Question: The code is below.
My question is about the result. I want to understand, why after calling free(p)
p->elem turns to '0', but the p->str still contains "hello"?
'''
#define LEN (sizeof(struct node))
typedef struct node
{
int elem;
char *str;
}*p_node;
int main(void)
{
p_node p;
p=(p_node)malloc(LEN);
p->elem=99;
p->str="hello";
printf("the p->elem:%d
",p->elem);
printf("the p->str :%s
",p->str);
free(p);
printf("the p->elem:%d
",p->elem);
printf("the p->str :%s
",p->str);
return 0;
}
'''

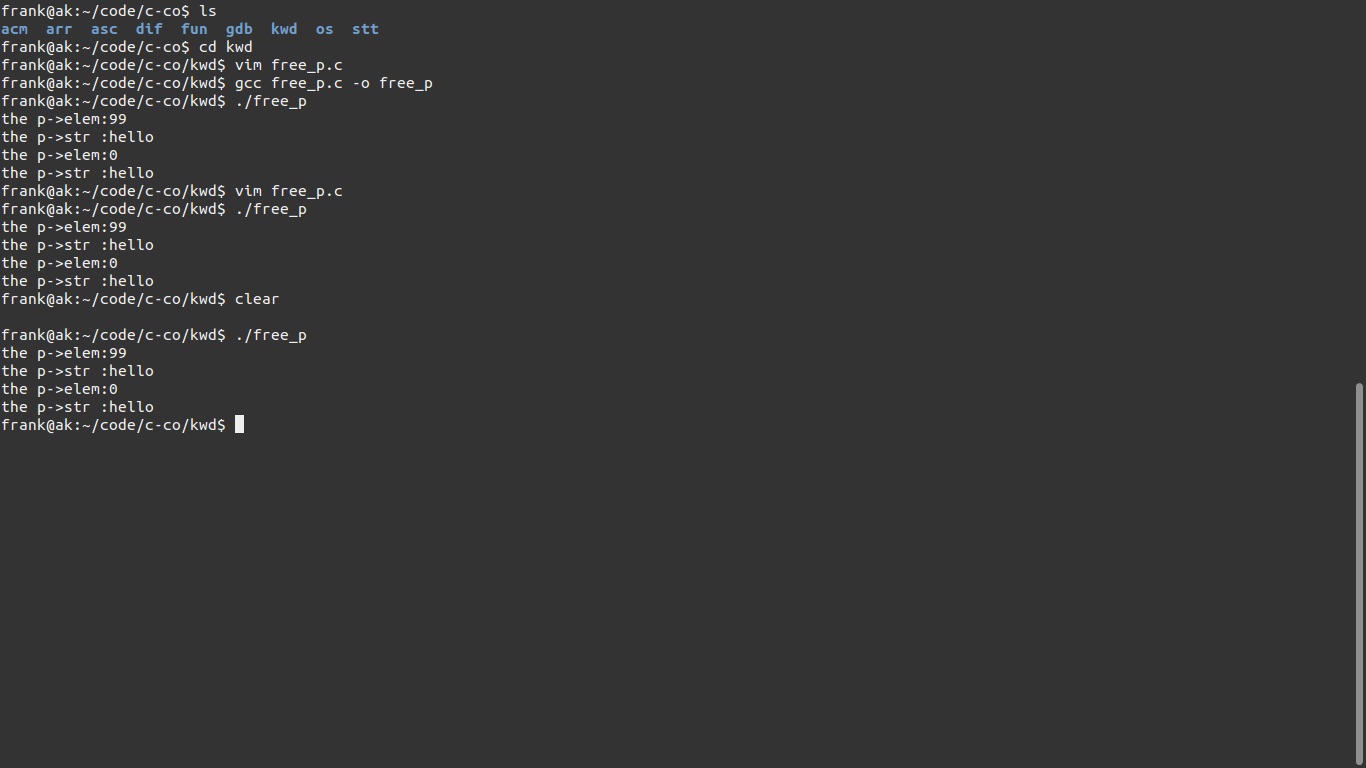
Answer: Freeing memory doesn't actually clear the pointer or the memory it pointed to (except under specialized circumstances meant to assist in debugging problems like this -- never rely on the behavior though). Using a pointer after freeing the memory it pointed to is invalid, and is . It might as well crash, or cause random values to be printed.
Also, in C you should <URL>.